Group 1:
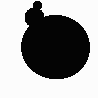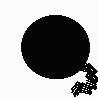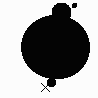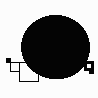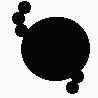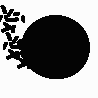
Group 2:
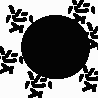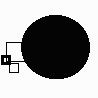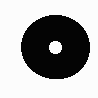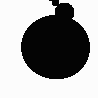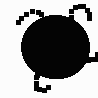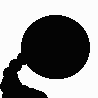
Rule separating the two groups: What comes out of black circle has a clockwise direction vs. not so.
Concepts: direction, protrusion, rotational_direction, turn_orientation
Author: Giuseppe Insana